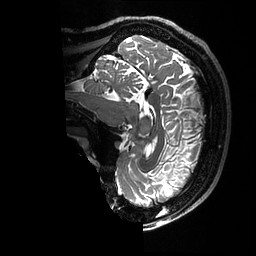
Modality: T2w
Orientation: sagittal
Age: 37
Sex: male
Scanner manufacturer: ge
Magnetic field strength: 3 T
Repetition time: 3.202 s
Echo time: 0.06663 s